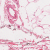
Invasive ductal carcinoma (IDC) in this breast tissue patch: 0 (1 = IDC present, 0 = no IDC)